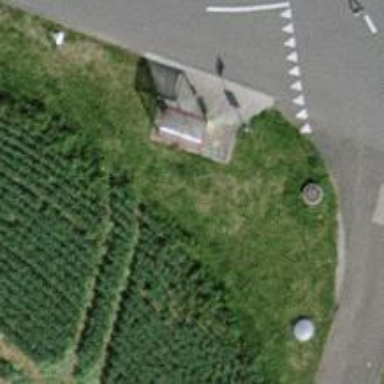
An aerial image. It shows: Bus stop with platform for public transport.